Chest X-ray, PA view. Patient: 52 years old, sex M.
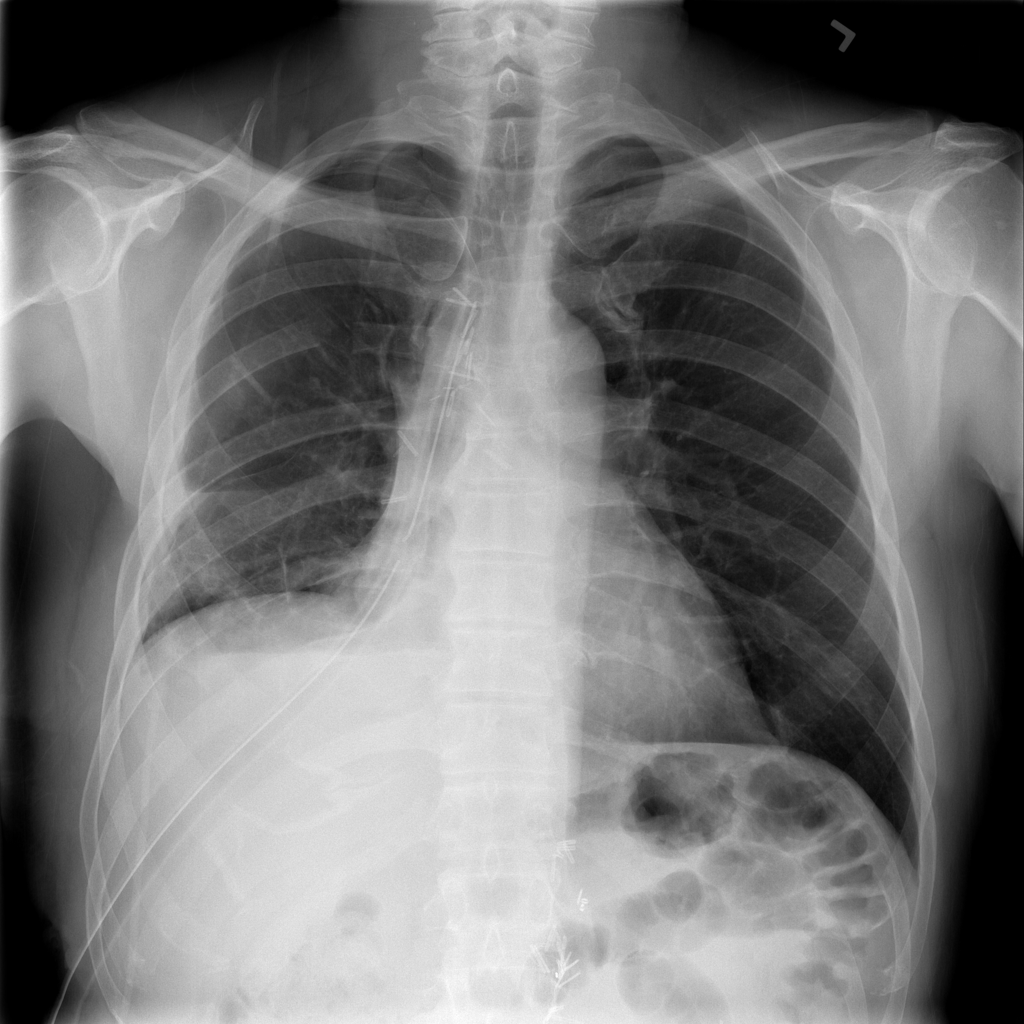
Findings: Pneumothorax